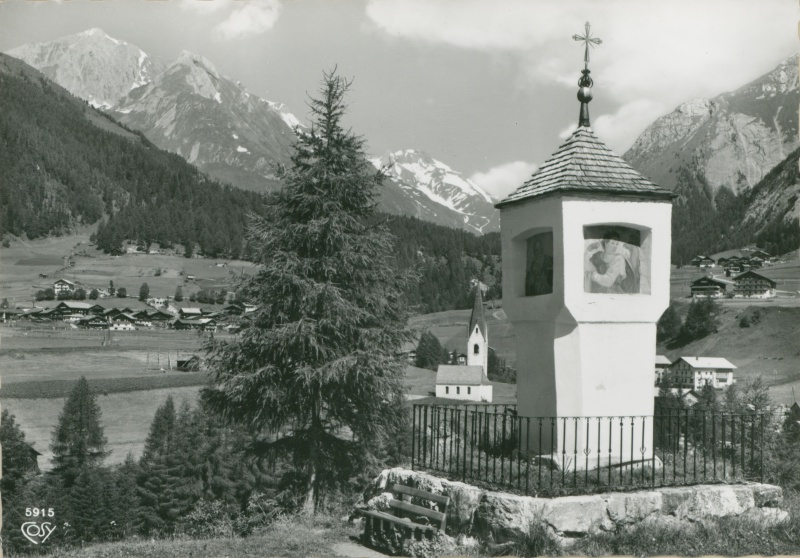
Institution: Österreichisches Museum für Volkskunde Wien
Schlagwörter: baum, gemälde, himmel, weiß, wolken, kirchturm, landschaft, stadt, fenster, frau, grau, licht, säule, dach, gebäude, schnee, wiese, zaun, malerei, alt, bild, häuser, hügel, natur, weite, kirche, sonne, wiesen, land, tal, wald, arbeit, landleben, turm, aussicht, ruhe, enge, ort, berge, gebirge, gipfel, gletscher, dorf, mauer, bauernhof, bank, tannen, wetter, church, hotel, konservativ, foto, fotografie, ortschaft, harmonie, glaube, heimat, kreuz, religion, wandern, alpen, schwarz weiss, fichte, nadelbaum, tanne, beten, bildniss, österreich, entspannung, wanderer, mountains, bauernhaus, bauernhäuser, kapelle, fichten, aussichtspunkt, schneebedeckt, hoffnung, tirol, christen, schrein, nummer, tradition, gedenkstein, marterl, katholizismus, bildstock, verweilen, katholisch, grabstein, ausgleich, martel, fremdenverkehr, einoede, strenge hierarchie, cosy, bankerl, tografiefoto, 5915, sgebirge, black and white picture